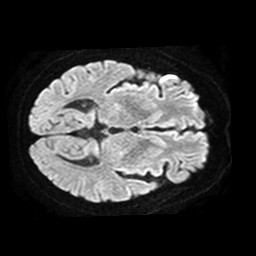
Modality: TRACE
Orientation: axial
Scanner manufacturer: philips
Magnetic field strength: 1.5 T
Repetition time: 3.679 s
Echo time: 0.09411 s